Question: What is the first widget?
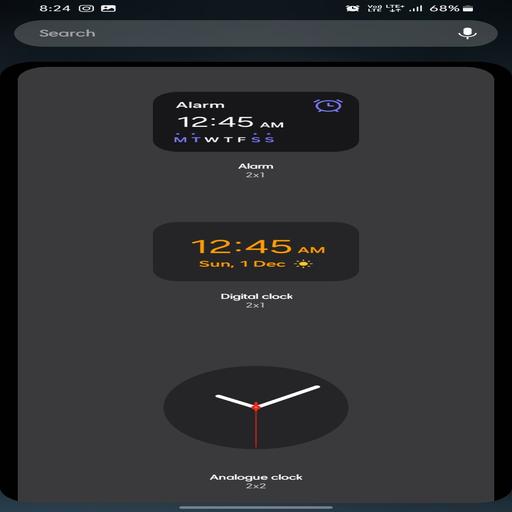
Answer: Alarm